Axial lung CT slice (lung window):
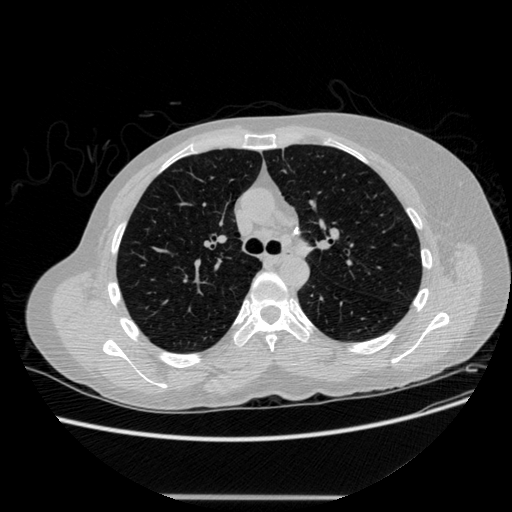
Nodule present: no